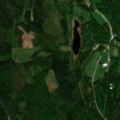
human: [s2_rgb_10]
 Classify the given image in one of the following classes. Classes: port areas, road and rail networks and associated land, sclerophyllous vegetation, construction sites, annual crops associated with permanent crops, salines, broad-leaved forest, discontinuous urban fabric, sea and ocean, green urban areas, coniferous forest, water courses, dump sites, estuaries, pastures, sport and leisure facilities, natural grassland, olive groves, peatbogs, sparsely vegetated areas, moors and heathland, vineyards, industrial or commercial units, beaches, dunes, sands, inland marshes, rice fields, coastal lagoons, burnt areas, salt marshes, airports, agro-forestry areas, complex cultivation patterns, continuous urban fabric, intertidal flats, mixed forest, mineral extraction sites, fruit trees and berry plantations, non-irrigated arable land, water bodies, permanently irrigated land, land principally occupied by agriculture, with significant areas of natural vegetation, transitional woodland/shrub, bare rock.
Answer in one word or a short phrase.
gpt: broad-leaved forest, mixed forest